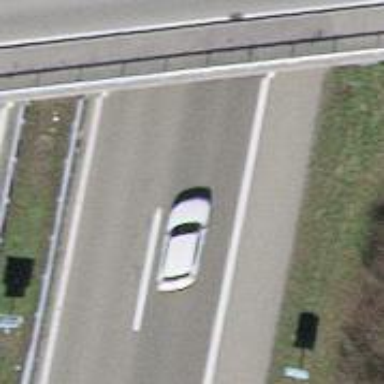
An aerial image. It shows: Asphalt motorway.